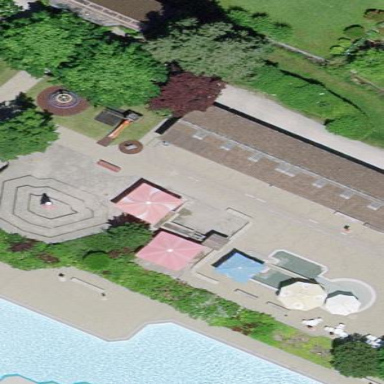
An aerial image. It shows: Sandpit at the playground.